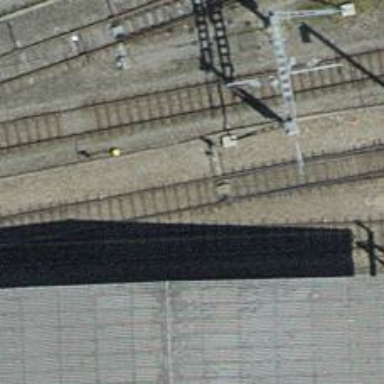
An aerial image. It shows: Railway switch.